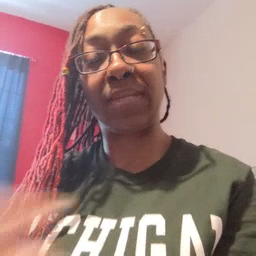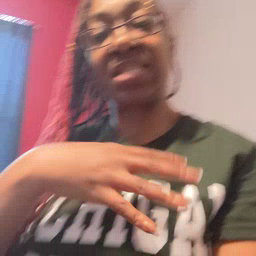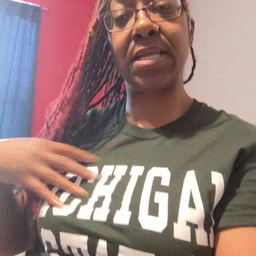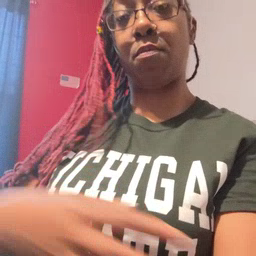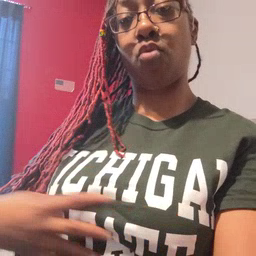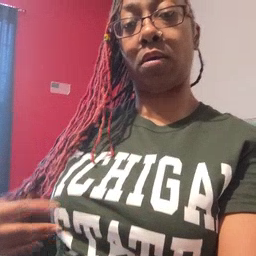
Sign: zebra